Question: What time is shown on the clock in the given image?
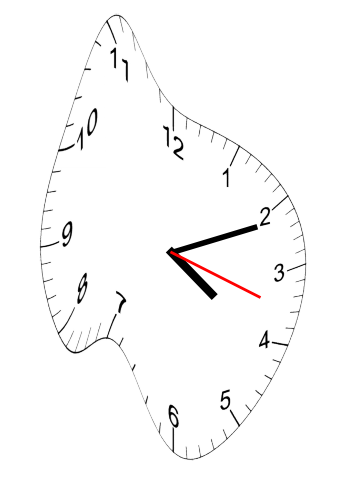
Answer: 04:11:18